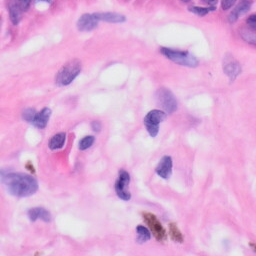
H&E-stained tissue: Skin